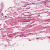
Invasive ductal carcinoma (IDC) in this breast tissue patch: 1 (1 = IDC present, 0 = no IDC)